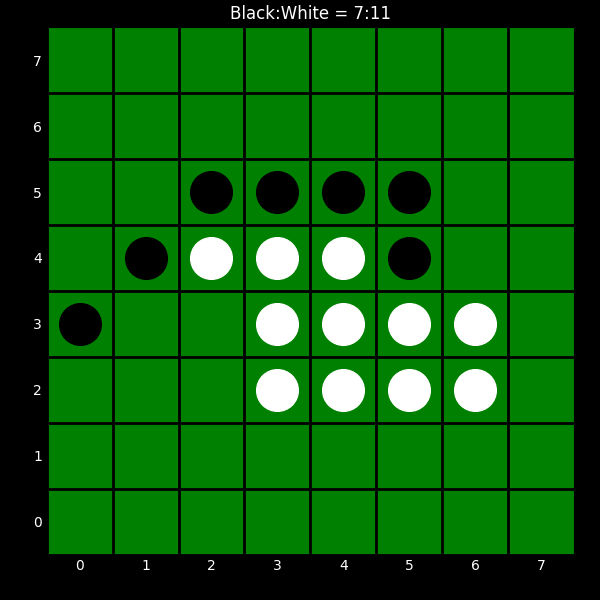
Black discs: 7
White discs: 11